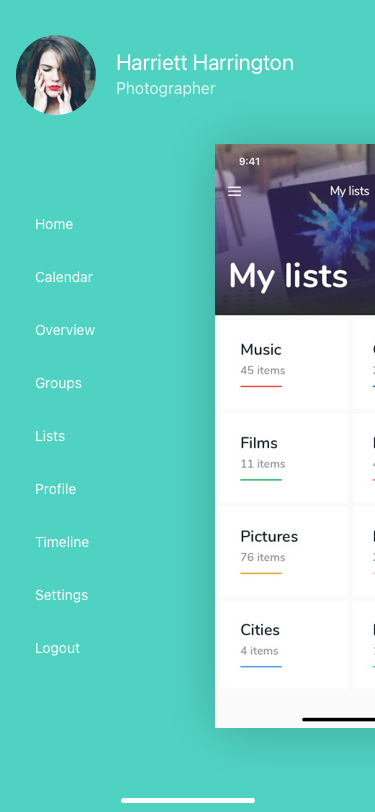
Text in this UI design:
Photographer
Harriett Harrington
Home
Calendar
Overview
Groups
Lists
Profile
Timeline
Settings
Logout